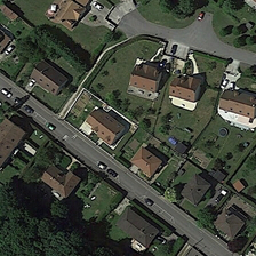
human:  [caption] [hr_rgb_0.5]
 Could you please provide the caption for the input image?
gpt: driving on the road with all kinds of cars .

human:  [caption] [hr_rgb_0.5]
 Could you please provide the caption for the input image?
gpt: the land distribution lines are surrounded by green houses.

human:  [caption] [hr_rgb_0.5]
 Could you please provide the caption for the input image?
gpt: The ground distribution lines are surrounded by greenhouses.

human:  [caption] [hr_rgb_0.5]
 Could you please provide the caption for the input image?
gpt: The underground distribution line is surrounded by the green house.

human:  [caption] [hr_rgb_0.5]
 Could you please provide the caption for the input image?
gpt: The underground distribution line is surrounded by the green house.